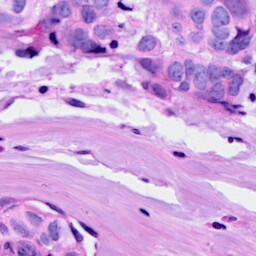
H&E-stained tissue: Breast